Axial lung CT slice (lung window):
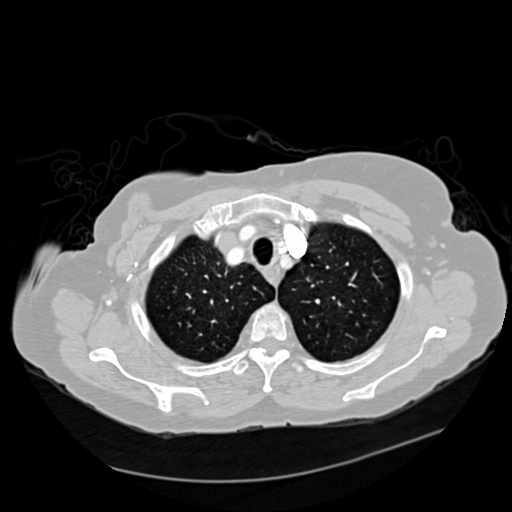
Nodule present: no